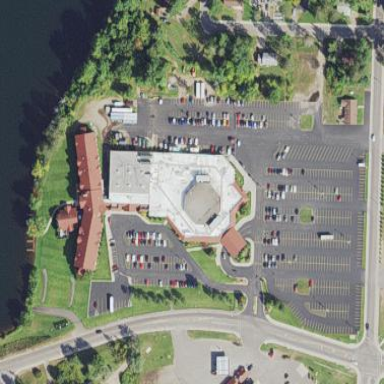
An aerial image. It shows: Building that serves as casino.